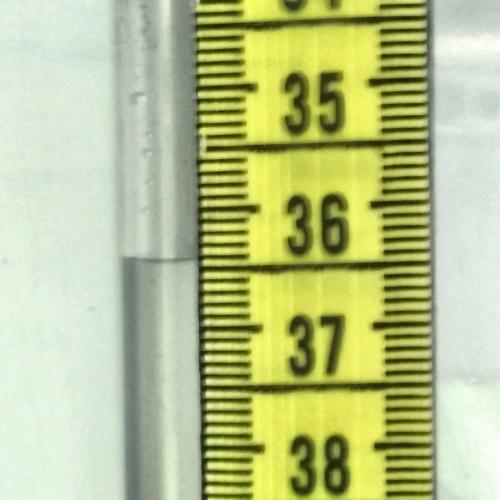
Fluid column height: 36.4 cm